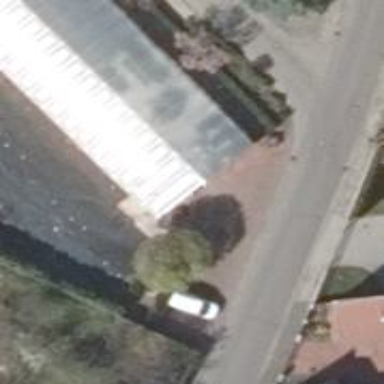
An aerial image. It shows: Garden center.